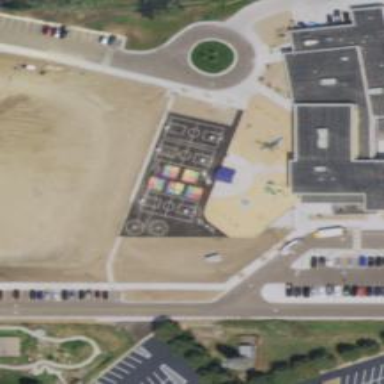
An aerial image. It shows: Tetherball pitch as leisure land facility.